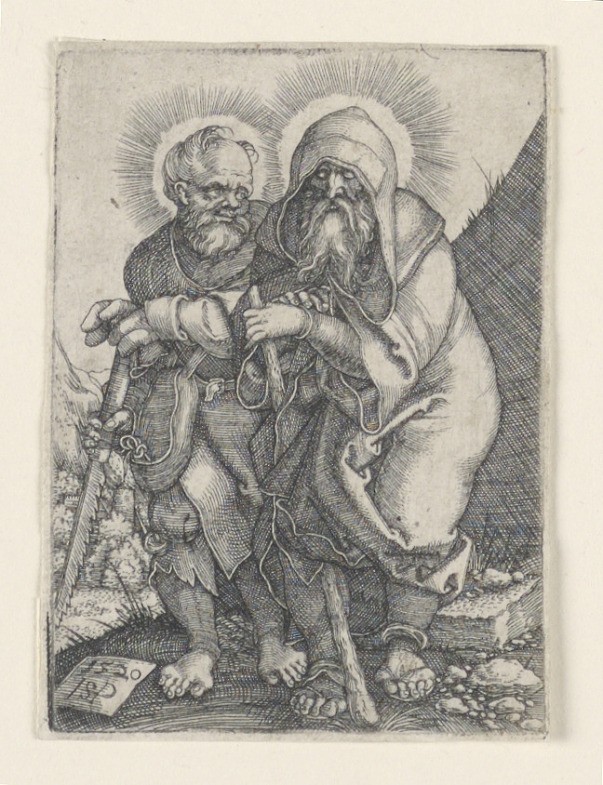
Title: Saint Simon and Saint Thaddeus
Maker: Hans Sebald Beham, German, 1500–1550
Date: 1520
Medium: Engraving on laid paper
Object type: Print
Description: Figures of two Apostles shown walking toward the left. Saint Simon, at left, carries a saw. Saint Thaddeus, at right, carries a club.